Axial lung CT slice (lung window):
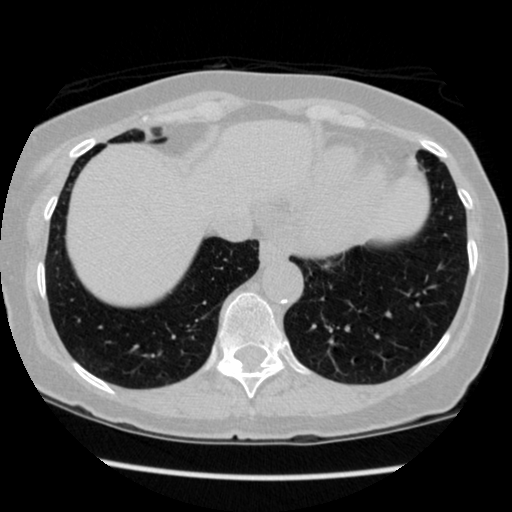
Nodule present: no